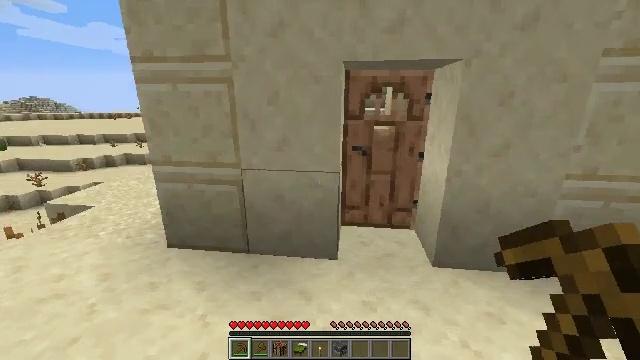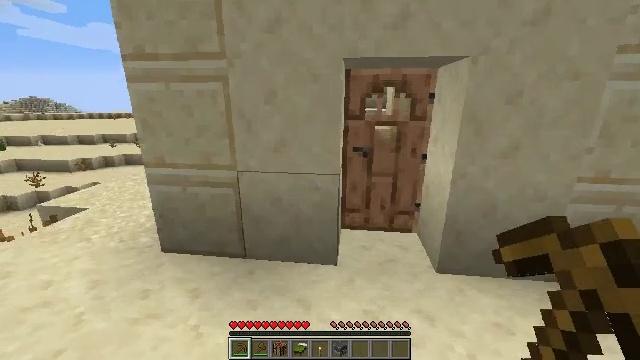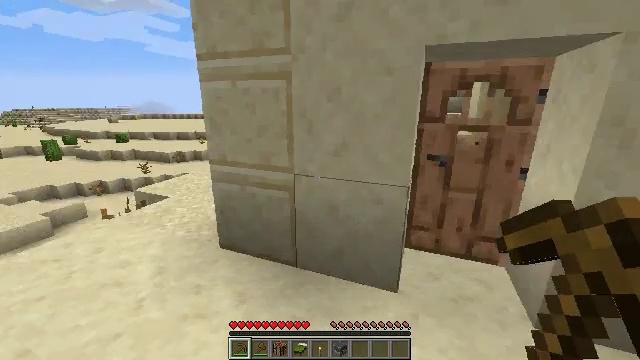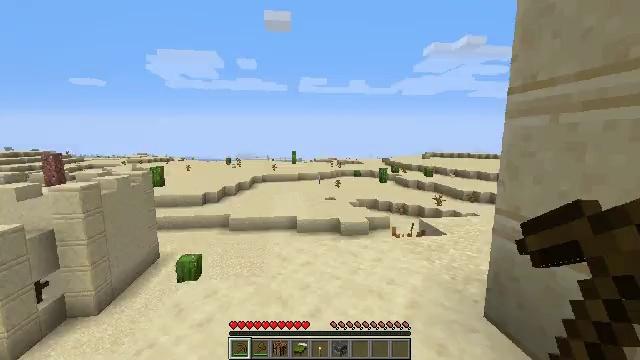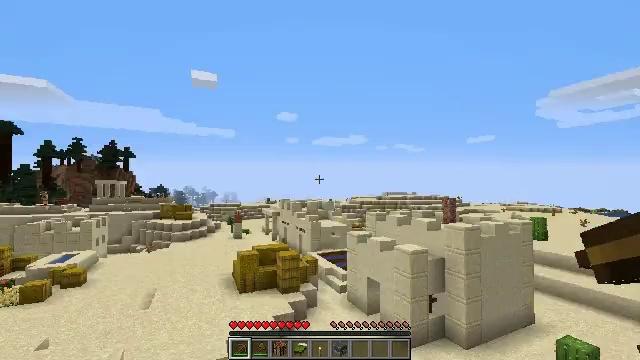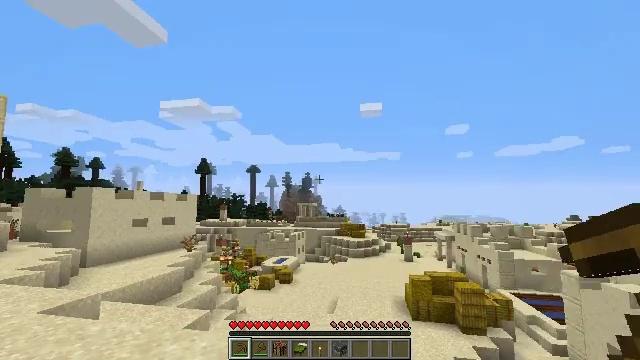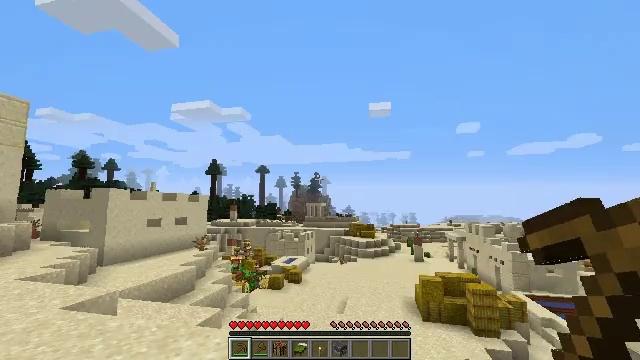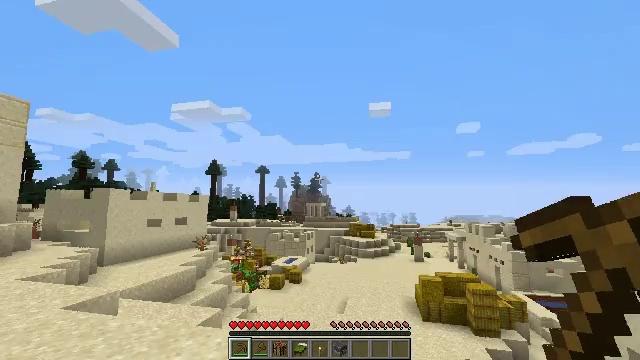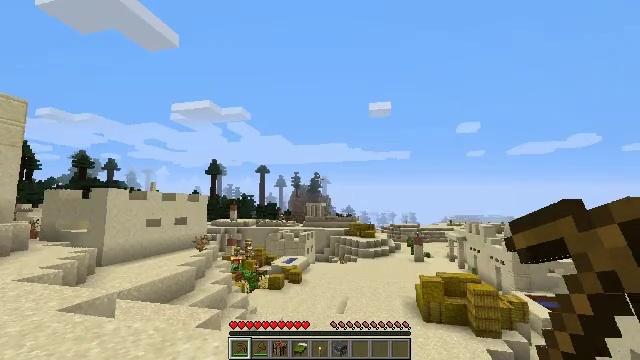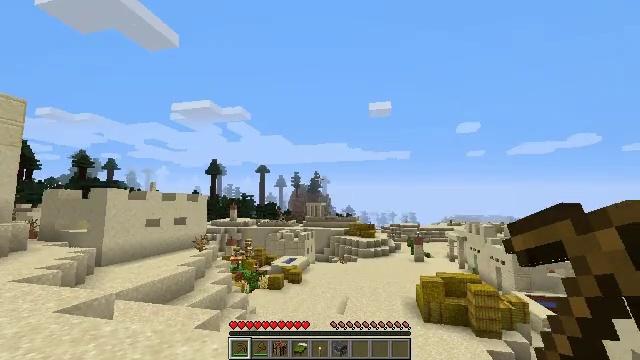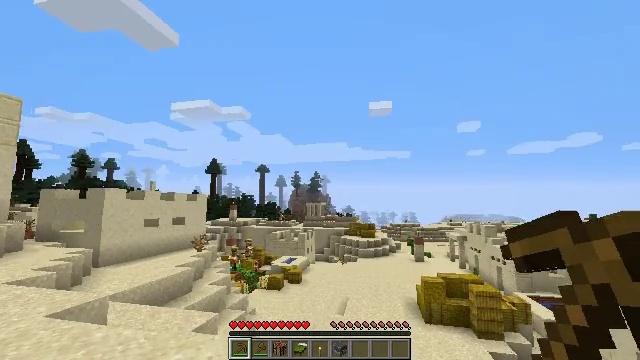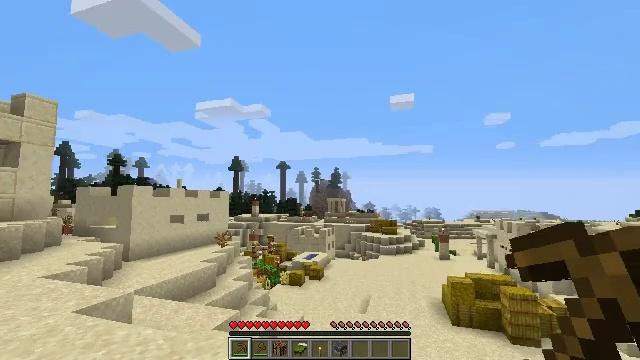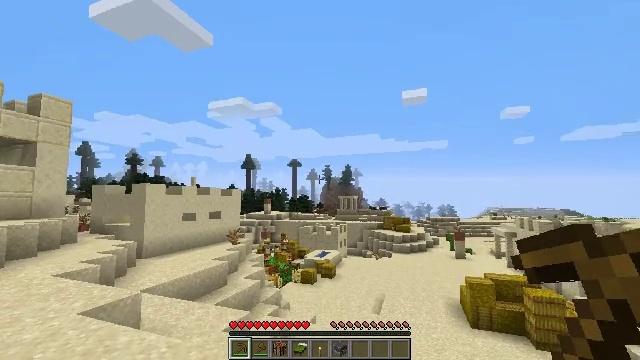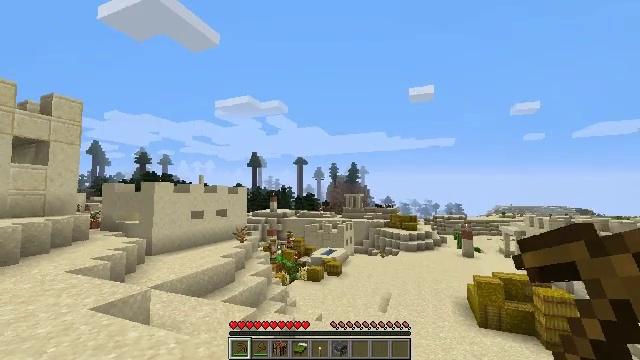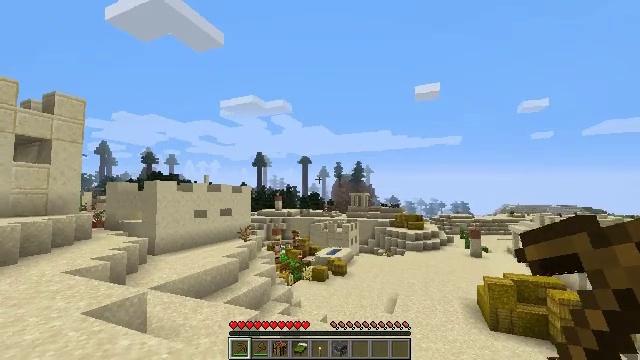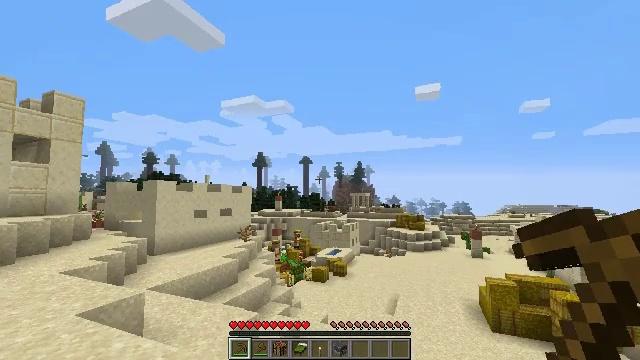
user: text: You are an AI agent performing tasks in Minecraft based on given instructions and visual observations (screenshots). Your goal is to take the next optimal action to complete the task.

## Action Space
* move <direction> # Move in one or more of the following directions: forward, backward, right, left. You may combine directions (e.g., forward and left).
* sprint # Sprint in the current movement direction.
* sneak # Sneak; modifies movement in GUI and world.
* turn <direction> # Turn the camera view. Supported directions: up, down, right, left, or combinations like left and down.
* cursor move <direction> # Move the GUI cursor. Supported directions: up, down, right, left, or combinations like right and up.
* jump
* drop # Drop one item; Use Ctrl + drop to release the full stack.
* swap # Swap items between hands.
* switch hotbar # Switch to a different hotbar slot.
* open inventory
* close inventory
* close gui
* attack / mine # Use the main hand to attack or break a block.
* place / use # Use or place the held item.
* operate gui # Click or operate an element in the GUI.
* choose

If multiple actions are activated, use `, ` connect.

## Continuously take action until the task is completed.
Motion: motion action
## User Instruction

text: Mine the chest to collect it.
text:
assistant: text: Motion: move forward
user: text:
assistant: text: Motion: move forward, turn left
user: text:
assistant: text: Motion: turn left and up
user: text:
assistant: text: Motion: turn left and up
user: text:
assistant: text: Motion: turn left and up
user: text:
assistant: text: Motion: turn left
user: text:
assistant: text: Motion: no_op
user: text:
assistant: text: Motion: move forward
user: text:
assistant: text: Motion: move forward
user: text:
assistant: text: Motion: move forward
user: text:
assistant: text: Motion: move forward, turn left
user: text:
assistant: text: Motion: move forward, turn left
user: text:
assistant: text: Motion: move forward, turn left
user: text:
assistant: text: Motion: turn left
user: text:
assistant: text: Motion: no_op
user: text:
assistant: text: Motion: no_op
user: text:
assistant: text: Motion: no_op
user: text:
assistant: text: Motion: no_op
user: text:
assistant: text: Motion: no_op
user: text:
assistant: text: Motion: no_op
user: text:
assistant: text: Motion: no_op
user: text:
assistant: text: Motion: no_op
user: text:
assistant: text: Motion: no_op
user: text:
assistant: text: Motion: no_op
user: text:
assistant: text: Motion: no_op
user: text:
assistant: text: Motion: no_op
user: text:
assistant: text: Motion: no_op
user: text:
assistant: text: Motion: no_op
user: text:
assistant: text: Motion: no_op
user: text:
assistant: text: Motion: no_op